Aerial crown-view tile of a tropical tree (Barro Colorado Island, Panama), acquired 20250616:
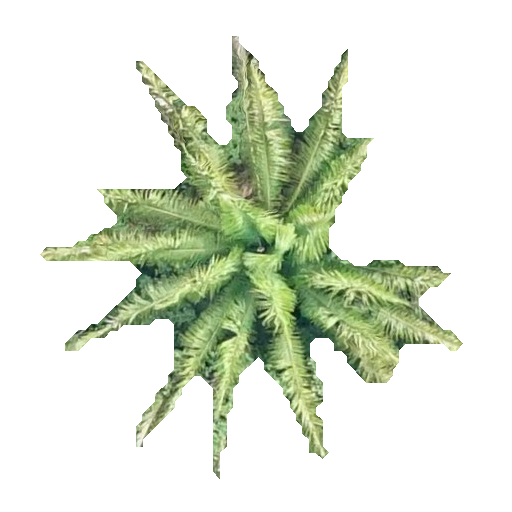
Species: Oenocarpus mapora
GBIF accepted scientific name: Oenocarpus mapora
Crown area: 100.666 m²